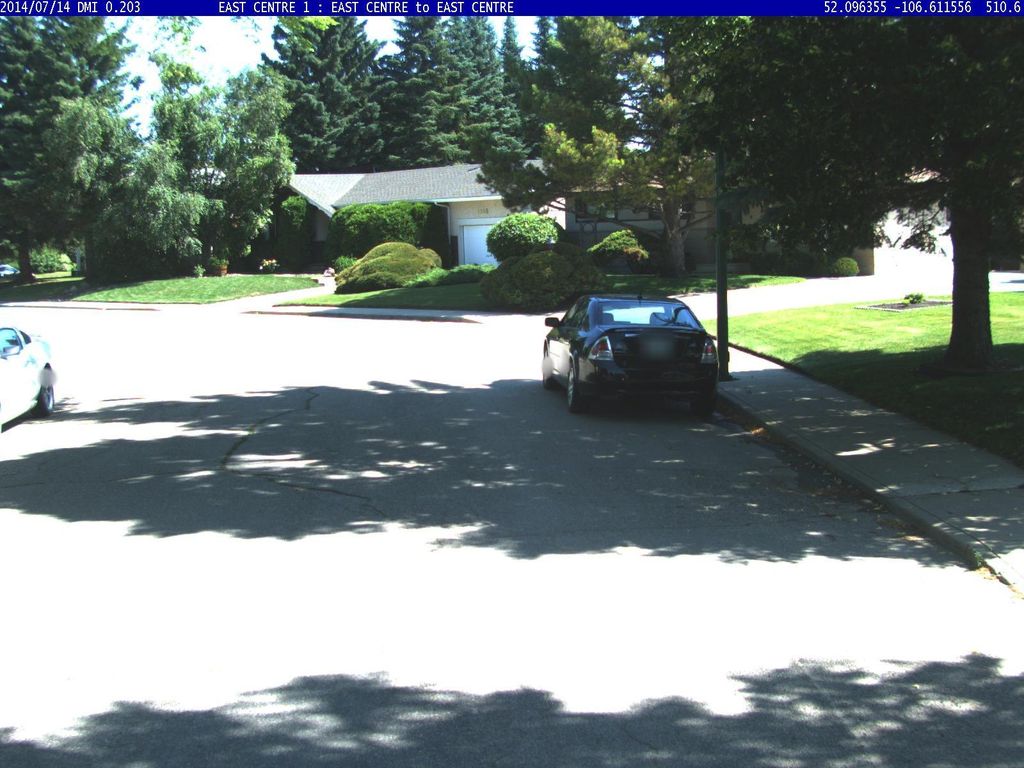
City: saskatoon